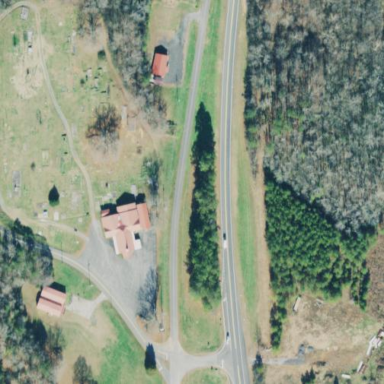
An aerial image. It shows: Cemetery.